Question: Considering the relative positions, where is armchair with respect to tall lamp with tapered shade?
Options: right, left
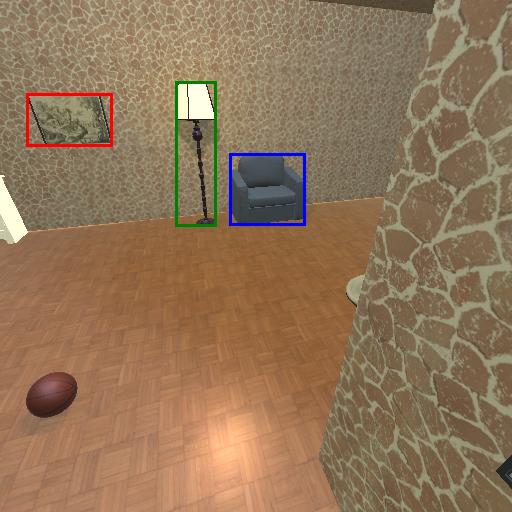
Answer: right